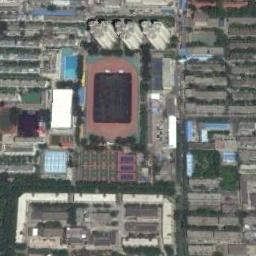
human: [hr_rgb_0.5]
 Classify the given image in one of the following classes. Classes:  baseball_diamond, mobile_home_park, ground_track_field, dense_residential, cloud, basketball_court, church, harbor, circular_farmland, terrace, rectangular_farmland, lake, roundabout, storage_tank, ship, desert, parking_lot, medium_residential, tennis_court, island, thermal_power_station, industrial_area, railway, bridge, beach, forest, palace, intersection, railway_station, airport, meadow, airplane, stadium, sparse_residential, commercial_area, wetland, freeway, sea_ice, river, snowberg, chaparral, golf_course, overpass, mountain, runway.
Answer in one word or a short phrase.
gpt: ground_track_field